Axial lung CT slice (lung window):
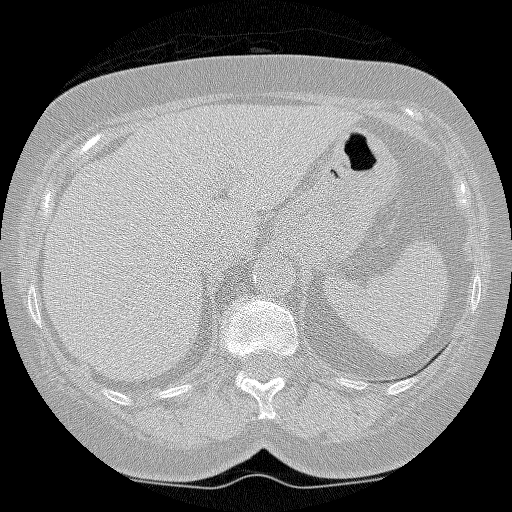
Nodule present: no